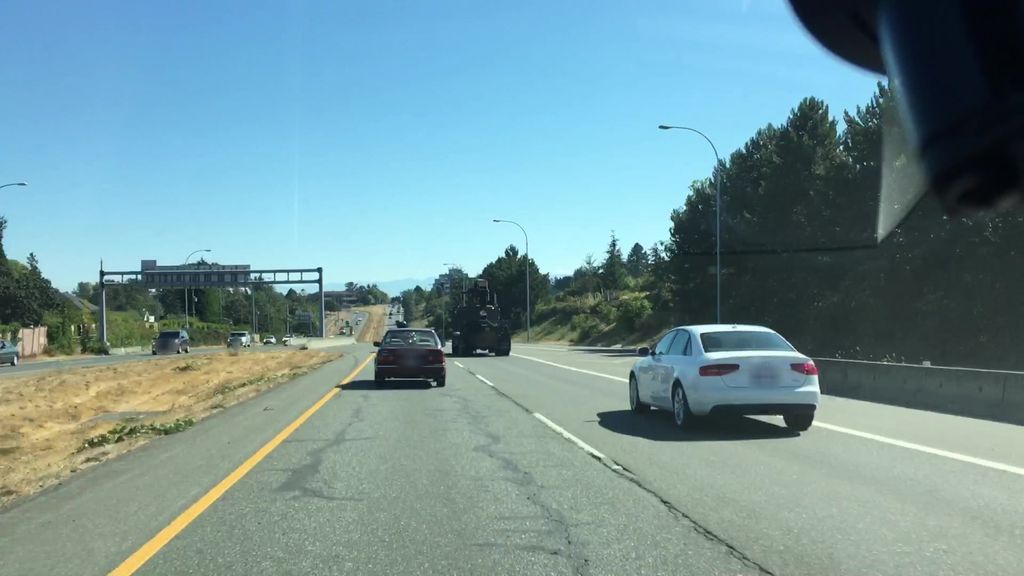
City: victoria